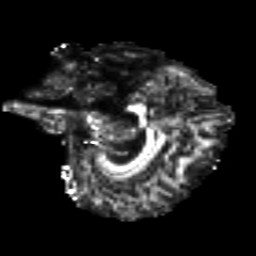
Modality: FA
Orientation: sagittal
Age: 21
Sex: female
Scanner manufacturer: siemens
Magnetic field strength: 3 T
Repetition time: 8.8 s
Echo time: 0.085 s